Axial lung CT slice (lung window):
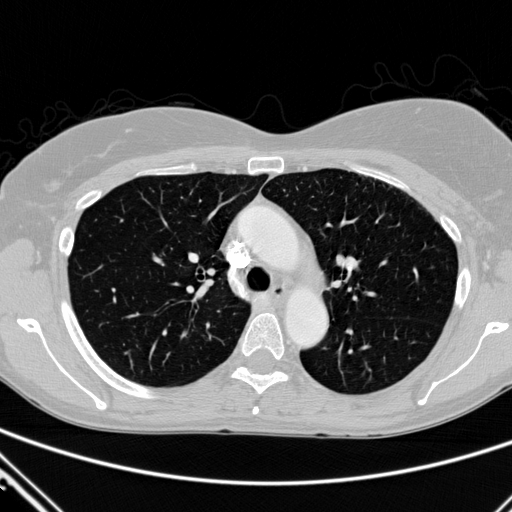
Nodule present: no